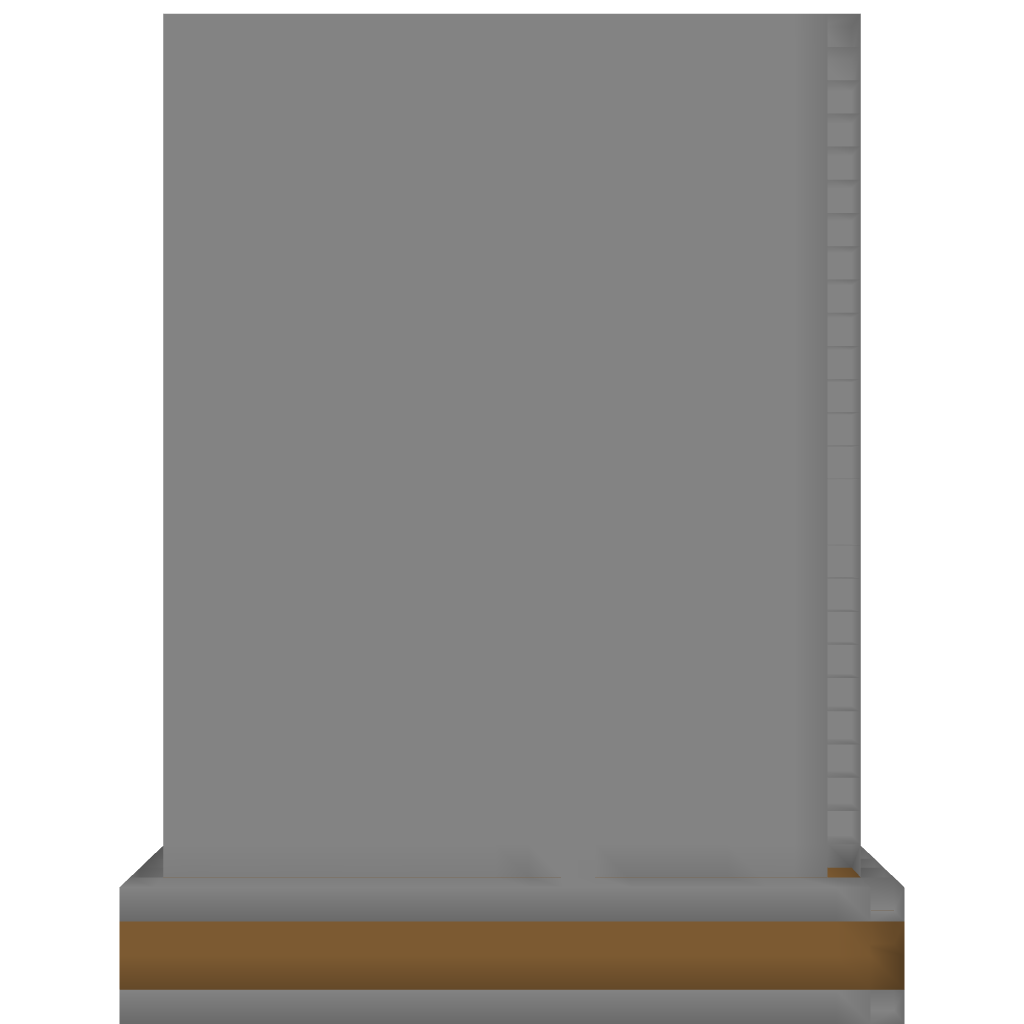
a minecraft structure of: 3 story high elevator bad low quality